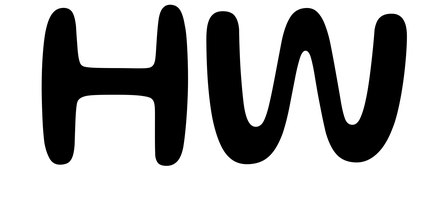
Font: Gluten_Regular